Question: I am trying to use 'BeanNameUrlHandlerMapping' in . I run web application and everything was OK. There were no errors in the console log.
But I got this WARNING message :
> Apr 22, 2014 9:47:48 AM org.springframework.web.servlet.PageNotFound
noHandlerFound WARNING: No mapping found for HTTP request with URI
[/springmvc_beanurlhandler/beanurhandlermapping.html] in
DispatcherServlet with name 'dispatcher'
When I clicked the link, I got 404 error page.
This is my code:
'''
public class BeanNameUrlHandlerMappingController extends AbstractController {
@Override
protected ModelAndView handleRequestInternal(HttpServletRequest request,
HttpServletResponse response) throws Exception {
// TODO Auto-generated method stub
String message = "BeanNameUrlHandlerMapping invoked!";
System.out.println(message);
ModelAndView modelAndView = new ModelAndView("success");
modelAndView.addObject("message", message);
return modelAndView;
}
}
'''
'''
<?xml version="1.0" encoding="UTF-8"?>
<beans xmlns="http://www.springframework.org/schema/beans"
xmlns:xsi="http://www.w3.org/2001/XMLSchema-instance"
xmlns:context="http://www.springframework.org/schema/context"
xsi:schemaLocation="http://www.springframework.org/schema/beans http://www.springframework.org/schema/beans/spring-beans.xsd
http://www.springframework.org/schema/context http://www.springframework.org/schema/context/spring-context-4.0.xsd">
<context:component-scan base-package="com.fanjavaid.controller" />
<bean id="viewResolver" class="org.springframework.web.servlet.view.InternalResourceViewResolver">
<property name="prefix" value="/WEB-INF/jsp/" />
<property name="suffix" value=".jsp" />
</bean>
<bean id="defaultHandlerMapping" class="org.springframework.web.servlet.handler.BeanNameUrlHandlerMapping" />
<!-- Some Url Mapping -->
<bean name="/beanurlhandlermapping.html" class="com.fanjavaid.controller.BeanNameUrlHandlerMappingController" />
</beans>
'''
'''
<?xml version="1.0" encoding="UTF-8"?>
<web-app xmlns:xsi="http://www.w3.org/2001/XMLSchema-instance" xmlns="http://java.sun.com/xml/ns/javaee" xsi:schemaLocation="http://java.sun.com/xml/ns/javaee http://java.sun.com/xml/ns/javaee/web-app_3_0.xsd" id="WebApp_ID" version="3.0">
<display-name>springmvc_beanurlhandler</display-name>
<welcome-file-list>
<welcome-file>index.html</welcome-file>
<welcome-file>index.htm</welcome-file>
<welcome-file>index.jsp</welcome-file>
<welcome-file>default.html</welcome-file>
<welcome-file>default.htm</welcome-file>
<welcome-file>default.jsp</welcome-file>
</welcome-file-list>
<servlet>
<servlet-name>dispatcher</servlet-name>
<servlet-class>org.springframework.web.servlet.DispatcherServlet</servlet-class>
</servlet>
<servlet-mapping>
<servlet-name>dispatcher</servlet-name>
<url-pattern>*.html</url-pattern>
</servlet-mapping>
</web-app>
'''

Above is my project structure.
Please help, thank you.
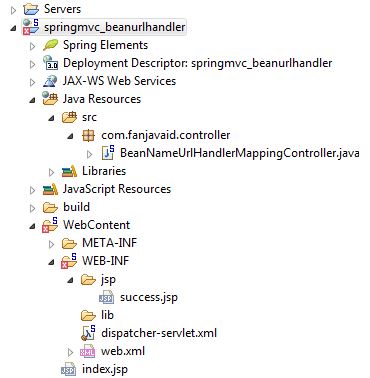
Answer: In dispatcher-servlet.xml, you have mapping to controller as:
'''
<bean name="/beanurlhandlermapping.html" class="com.fanjavaid.controller.BeanNameUrlHandlerMappingController" />
'''
Make change in index.jsp as:
'''
<a href="beanurlhandlermapping.html">Click to test BeanURLHandlerMapping</a>
'''